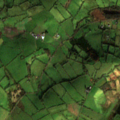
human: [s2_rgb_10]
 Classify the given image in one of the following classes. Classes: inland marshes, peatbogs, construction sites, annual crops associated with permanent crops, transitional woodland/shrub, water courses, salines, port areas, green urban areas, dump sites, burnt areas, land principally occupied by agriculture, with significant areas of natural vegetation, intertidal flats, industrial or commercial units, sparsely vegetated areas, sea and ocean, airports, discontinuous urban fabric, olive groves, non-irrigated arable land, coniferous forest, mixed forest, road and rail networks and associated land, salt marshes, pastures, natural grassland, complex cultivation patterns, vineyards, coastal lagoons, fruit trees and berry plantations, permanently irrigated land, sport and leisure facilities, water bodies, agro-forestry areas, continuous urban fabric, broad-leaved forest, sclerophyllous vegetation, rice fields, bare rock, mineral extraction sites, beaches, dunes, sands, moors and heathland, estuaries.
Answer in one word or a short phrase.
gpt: pastures